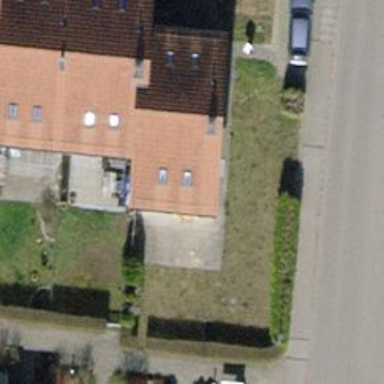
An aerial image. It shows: Terrace-style building with gabled roof.